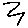
Label: zigzag